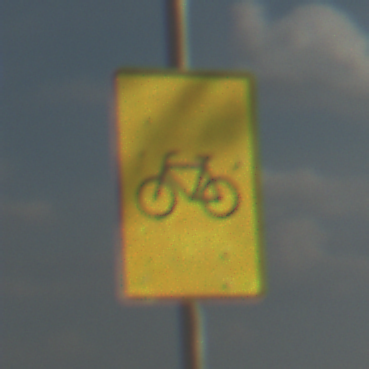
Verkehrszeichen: RadverkehrOhnePfeilsymbol
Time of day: MorningAfternoon
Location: Outdoor (Beach)
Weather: PartlyCloudy
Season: NotSpecified
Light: Natural